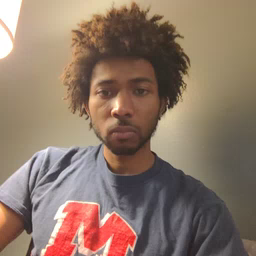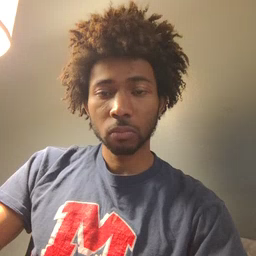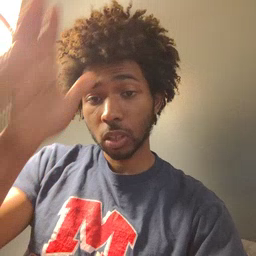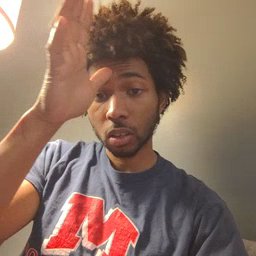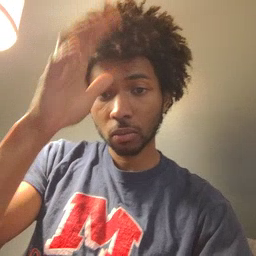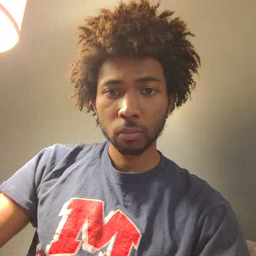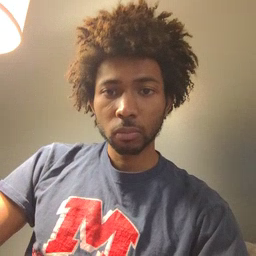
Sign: dad